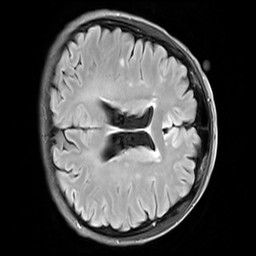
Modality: FLAIR
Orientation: axial
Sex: female
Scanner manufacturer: siemens
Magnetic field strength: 3 T
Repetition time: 10 s
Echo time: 0.09 s